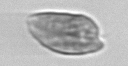
Label: Prorocentrum_dentatum